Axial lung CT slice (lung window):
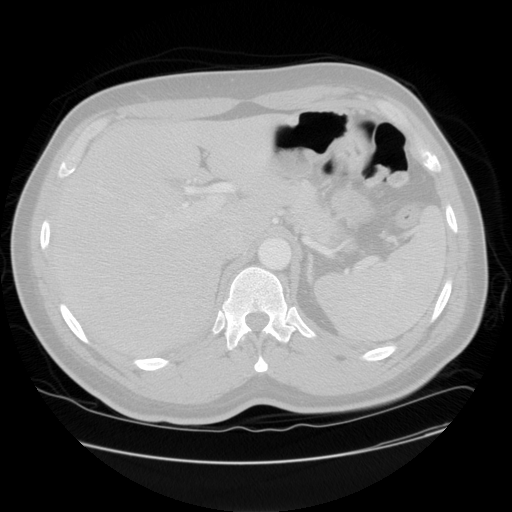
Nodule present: no